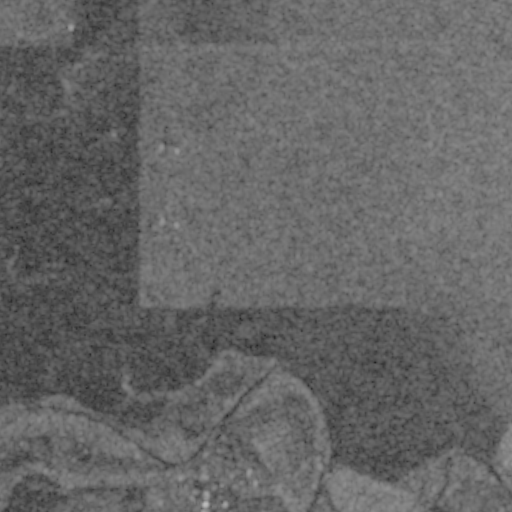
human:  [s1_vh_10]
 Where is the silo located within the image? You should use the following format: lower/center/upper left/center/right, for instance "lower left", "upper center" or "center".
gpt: The silo is located in the lower center of the image.
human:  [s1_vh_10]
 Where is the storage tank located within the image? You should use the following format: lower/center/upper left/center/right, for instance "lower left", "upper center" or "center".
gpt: The storage tank is located in the lower center of the image.
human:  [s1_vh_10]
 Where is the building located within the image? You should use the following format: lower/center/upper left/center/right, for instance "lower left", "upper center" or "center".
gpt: The building is located in the lower left of the image.
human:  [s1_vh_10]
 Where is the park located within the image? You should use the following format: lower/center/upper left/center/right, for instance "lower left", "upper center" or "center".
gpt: There is no park in the image.

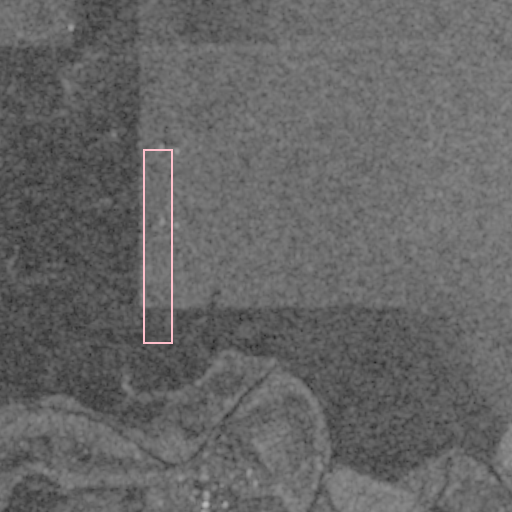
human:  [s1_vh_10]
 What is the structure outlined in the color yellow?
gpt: There is no yellow outline.
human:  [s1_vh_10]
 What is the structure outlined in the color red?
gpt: There is no structure outlined in red.